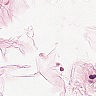
Metastatic tissue present: no